Question:
I have the following pages structure in my asp.net 3.5 website ...
i want if anybody directly access any page of my site as <URL>
How to do this using vb.net, asp.net
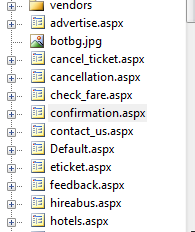
Answer: You can set 'session' value in your webapplication for cancellation.aspx. This state value must set before only cancllation.aspx (it could be confirmation.aspx).
In other case cancellation.aspx never load.
'Page_load' for cancellation.aspx
'''
protected void Page_Load(object sender, EventArgs e)
{
if(Session["stateValu"] == null)
Response.Redirect("~/Default.aspx")
}
'''